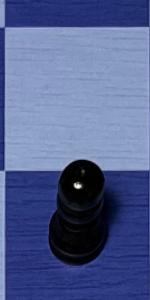
Label: Pawn_Black